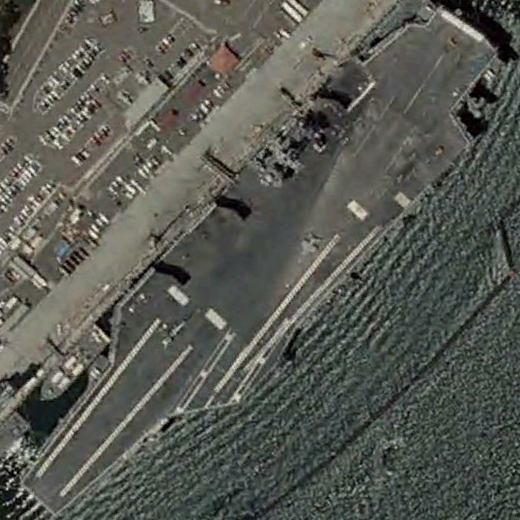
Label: aircraft_carrier